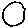
Label: circle